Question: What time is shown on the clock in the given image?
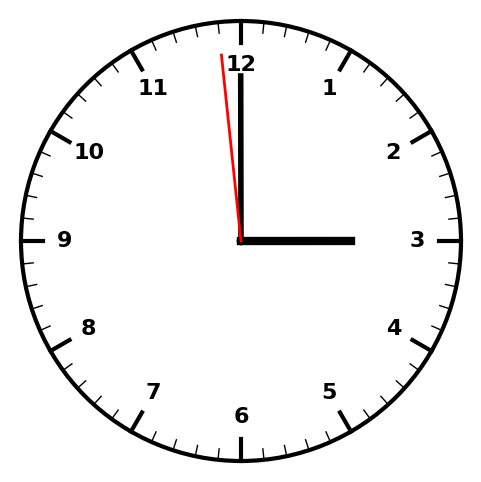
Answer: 02:59:59